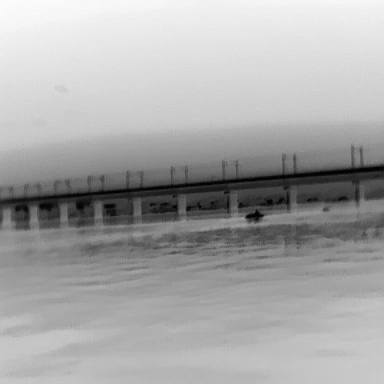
There is a warship in the infrared image.